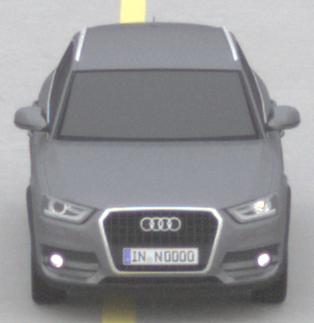
Make: Audi
Model: Q3 1.4 TFSI
Detailed model: Q3 (8U)
Model produced from: 2013/07
Model produced until: 2014/10
Doors: 5
Color: gray
Road condition: dry road
Daytime: morning or afternoon
Contrast: low contrast